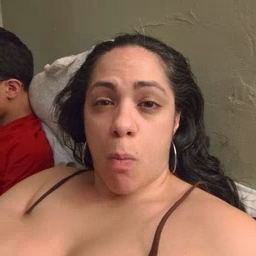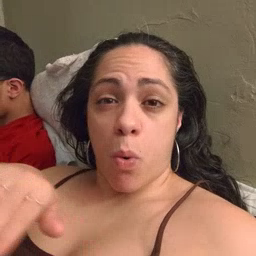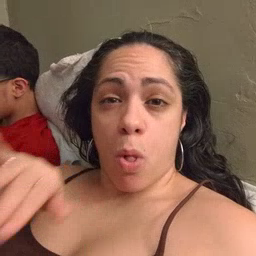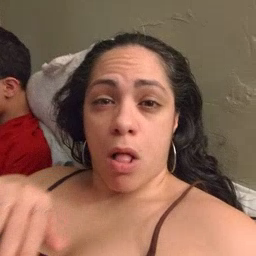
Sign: pool